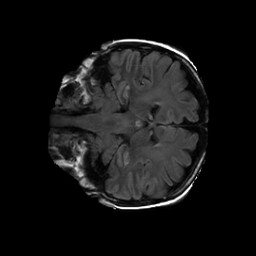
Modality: FLAIR
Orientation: coronal
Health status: ill
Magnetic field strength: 3 T